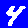
Digit: 4